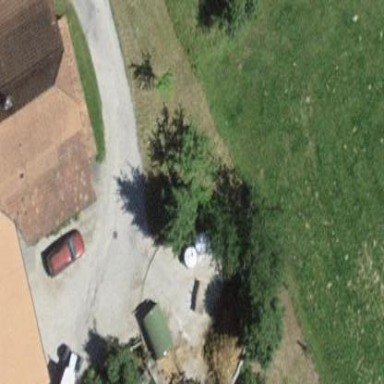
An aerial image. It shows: Storage tank building.